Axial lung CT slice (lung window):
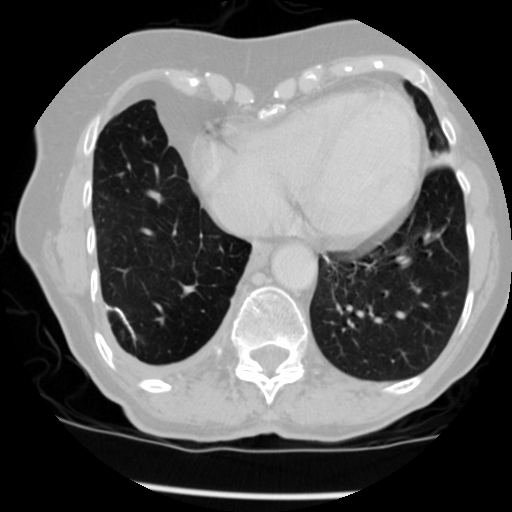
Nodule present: no